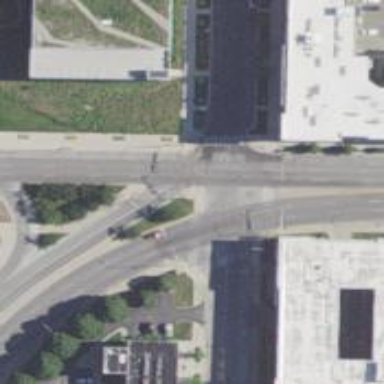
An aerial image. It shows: Footway located on traffic island.